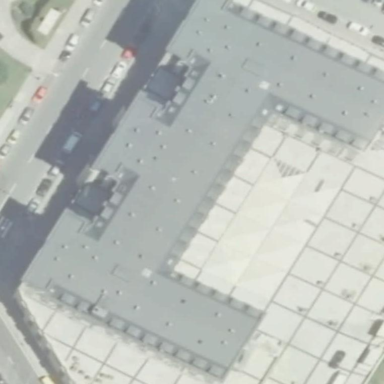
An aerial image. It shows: Part of building.